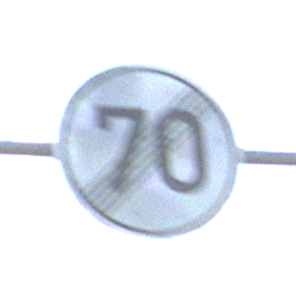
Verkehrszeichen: EndeGeschwindigkeit70
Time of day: SunriseSunset
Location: Outdoor (Nature)
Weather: PartlyCloudy
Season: NotSpecified
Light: Natural